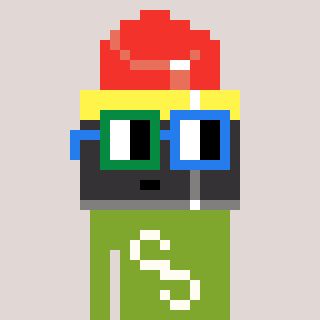
a pixel art character with square green and blue glasses, a lipstick-shaped head and a slimegreen-colored body on a warm background